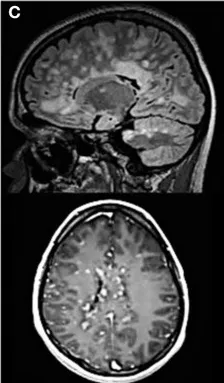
MRI and serological monitoring of the disease course. (A-F) Sagittal FLAIR and axial T1 gadolinium (Gad) sequences. (C) Decrease of lesion load 7 days after the first dose of cyclophosphamide.
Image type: radiology (mri)